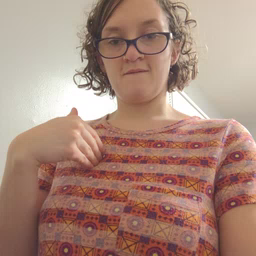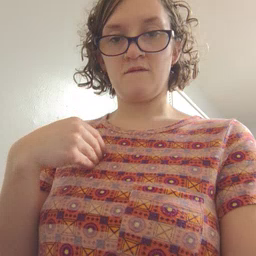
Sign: gift